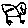
Label: bird